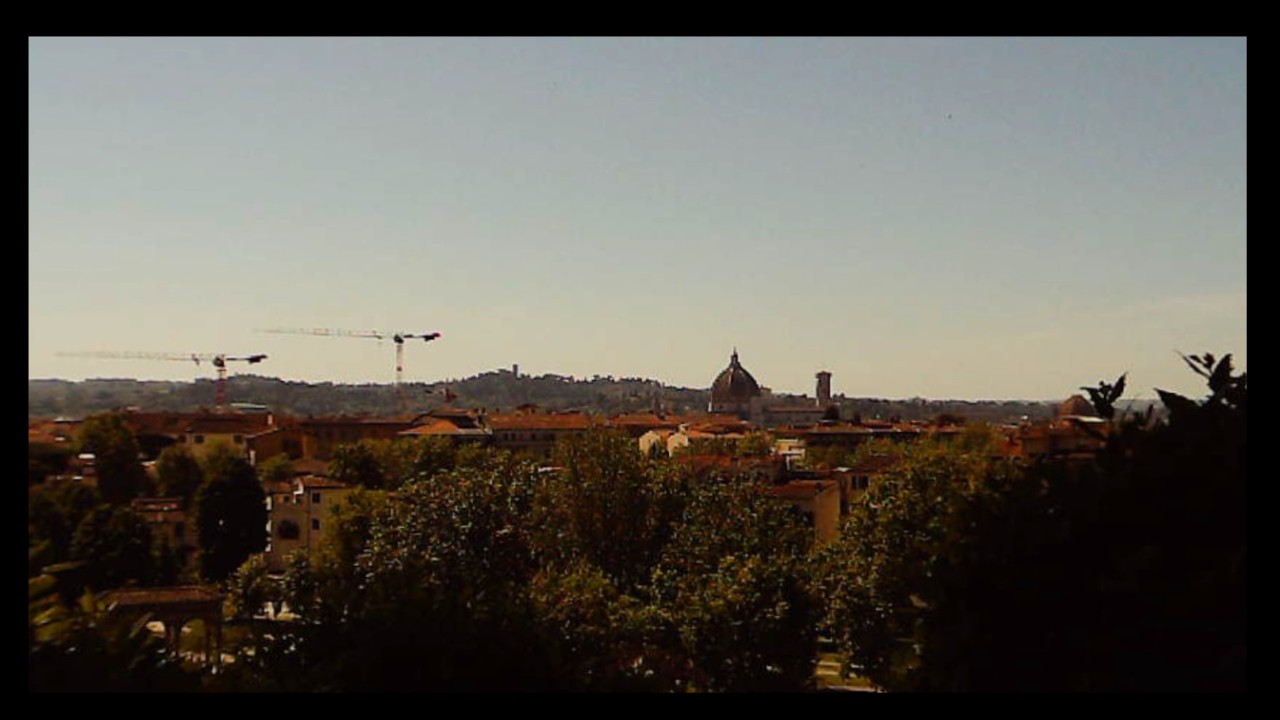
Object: Betafpv air75